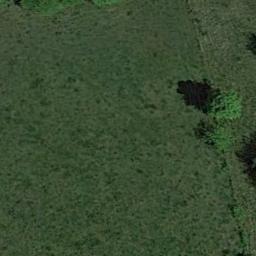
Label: meadow